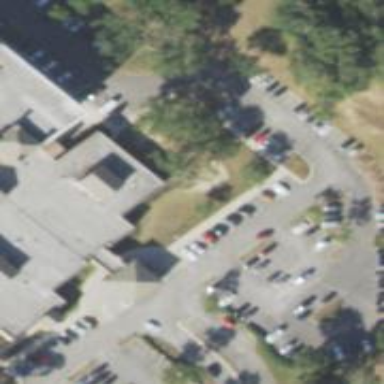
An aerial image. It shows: Parking space is available.